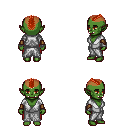
a pixel art fantasy rpg character, female body template, orc, green skin, white robe, red pants, red short mohawk hairstyle, cloth bracers, four views (front, back, left, right), 2x2 character sprite sheet, small pixel art, hard edges, no anti-aliasing